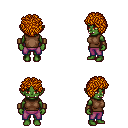
a pixel art fantasy rpg character, female body template, orc, green skin, brown sleeveless shirt, magenta pants, dark blonde curly afro hairstyle, leather bracers, four views (front, back, left, right), 2x2 character sprite sheet, small pixel art, hard edges, no anti-aliasing